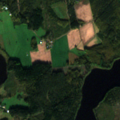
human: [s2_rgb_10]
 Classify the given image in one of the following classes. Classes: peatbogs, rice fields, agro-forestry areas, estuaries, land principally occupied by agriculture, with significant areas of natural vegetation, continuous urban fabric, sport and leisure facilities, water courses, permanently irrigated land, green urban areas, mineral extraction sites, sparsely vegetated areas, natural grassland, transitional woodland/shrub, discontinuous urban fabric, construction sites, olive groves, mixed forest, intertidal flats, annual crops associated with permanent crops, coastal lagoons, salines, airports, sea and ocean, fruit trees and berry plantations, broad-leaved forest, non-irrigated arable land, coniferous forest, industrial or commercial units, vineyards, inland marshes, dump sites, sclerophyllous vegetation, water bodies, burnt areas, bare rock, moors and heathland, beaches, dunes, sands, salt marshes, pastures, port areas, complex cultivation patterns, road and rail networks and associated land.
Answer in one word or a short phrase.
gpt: non-irrigated arable land, land principally occupied by agriculture, with significant areas of natural vegetation, coniferous forest, mixed forest, transitional woodland/shrub, water bodies